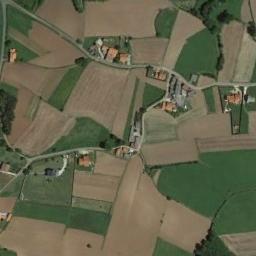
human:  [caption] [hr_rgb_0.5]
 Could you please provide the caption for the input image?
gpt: There are many buildings beside the rectangular farmlands .

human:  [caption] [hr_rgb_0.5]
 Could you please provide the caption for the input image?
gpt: The rectangular farmland is next to some houses .

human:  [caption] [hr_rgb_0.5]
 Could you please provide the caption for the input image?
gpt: Some rectangular farmlands of different colors and sizes are arranged in neat rows and some houses are surrounded by these farmlands .

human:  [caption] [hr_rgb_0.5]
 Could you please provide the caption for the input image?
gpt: Many rectangular green and tan mixed rectangular farmlands of different sizes with buildings around .

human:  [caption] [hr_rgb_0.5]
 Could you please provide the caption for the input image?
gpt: There are many yellow rectangular farmlands and some green ones .